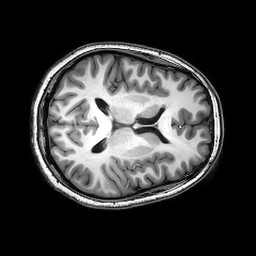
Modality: T1w
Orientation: axial
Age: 21
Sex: female
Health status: healthy
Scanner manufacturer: philips
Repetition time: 0.008182 s
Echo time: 0.00375 s